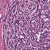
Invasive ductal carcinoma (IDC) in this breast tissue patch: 1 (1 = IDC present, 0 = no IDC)